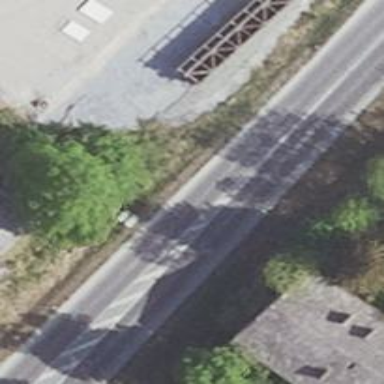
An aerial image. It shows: Asphalt road classified as primary highway.